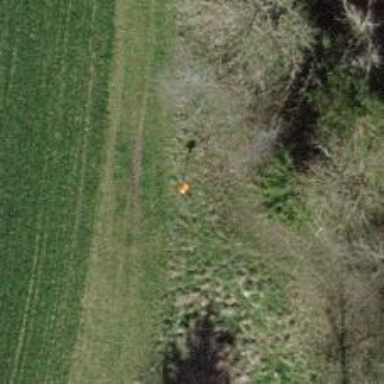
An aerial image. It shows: Pole with roofed pipeline marker.